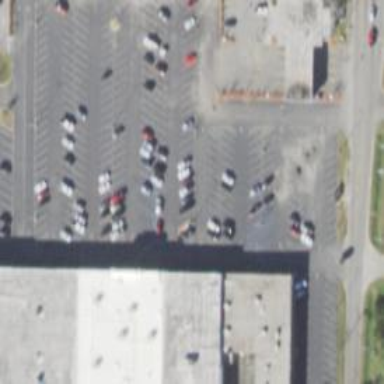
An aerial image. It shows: Parking space.